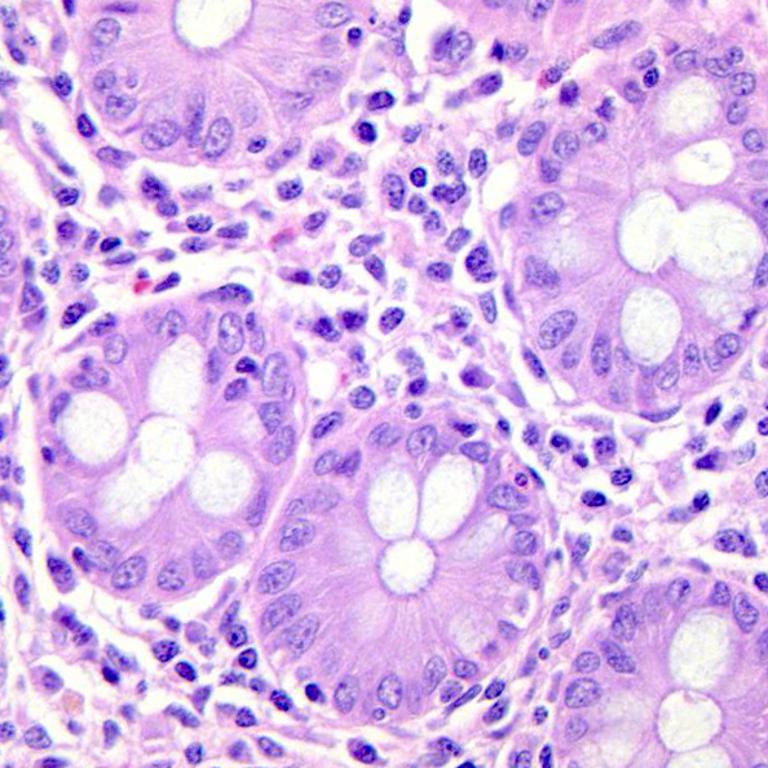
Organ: colon
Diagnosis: benign